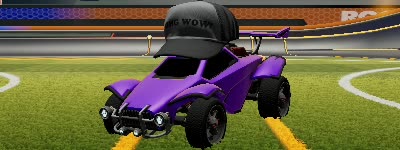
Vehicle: octane